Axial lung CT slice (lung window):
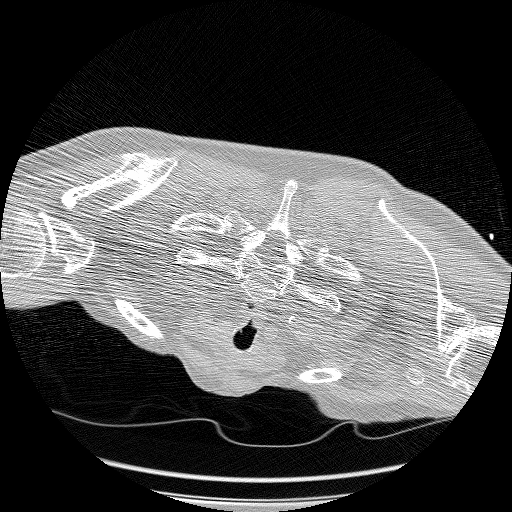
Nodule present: no